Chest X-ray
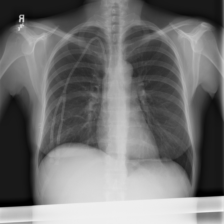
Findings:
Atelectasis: negative
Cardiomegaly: negative
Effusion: negative
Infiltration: negative
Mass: negative
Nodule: negative
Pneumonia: negative
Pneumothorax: negative
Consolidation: negative
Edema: negative
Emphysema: negative
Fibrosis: negative
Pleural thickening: negative
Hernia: negative